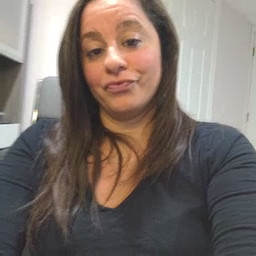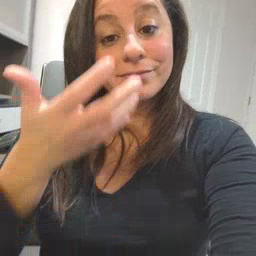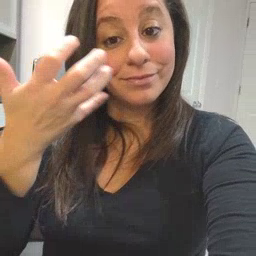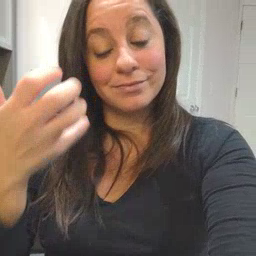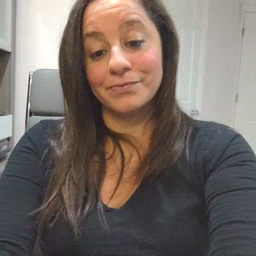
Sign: tiger